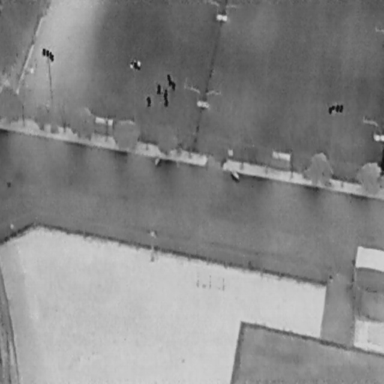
There are six People in the infrared image.